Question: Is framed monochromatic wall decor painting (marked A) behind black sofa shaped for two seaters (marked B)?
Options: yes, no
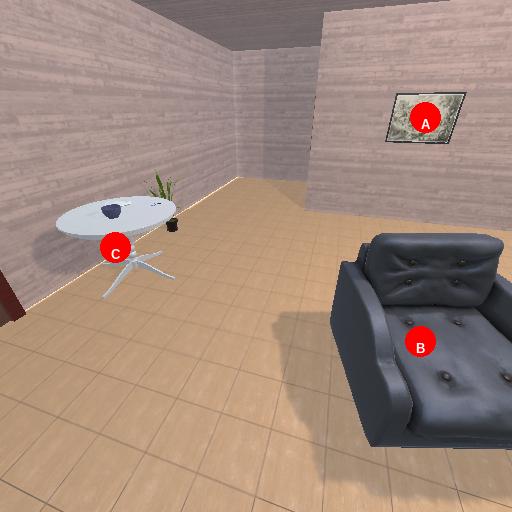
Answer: yes